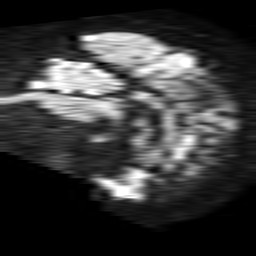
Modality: TRACE
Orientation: sagittal
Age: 70
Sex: male
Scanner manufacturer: philips
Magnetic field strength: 1.5 T
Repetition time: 4.6 s
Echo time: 0.08631 s